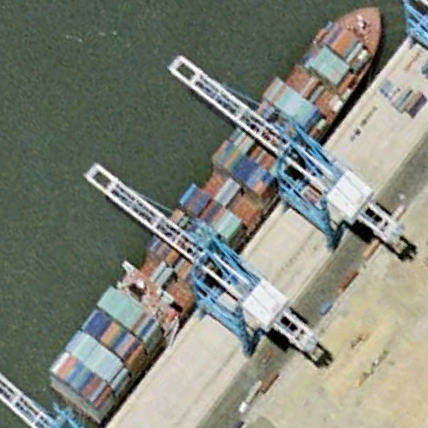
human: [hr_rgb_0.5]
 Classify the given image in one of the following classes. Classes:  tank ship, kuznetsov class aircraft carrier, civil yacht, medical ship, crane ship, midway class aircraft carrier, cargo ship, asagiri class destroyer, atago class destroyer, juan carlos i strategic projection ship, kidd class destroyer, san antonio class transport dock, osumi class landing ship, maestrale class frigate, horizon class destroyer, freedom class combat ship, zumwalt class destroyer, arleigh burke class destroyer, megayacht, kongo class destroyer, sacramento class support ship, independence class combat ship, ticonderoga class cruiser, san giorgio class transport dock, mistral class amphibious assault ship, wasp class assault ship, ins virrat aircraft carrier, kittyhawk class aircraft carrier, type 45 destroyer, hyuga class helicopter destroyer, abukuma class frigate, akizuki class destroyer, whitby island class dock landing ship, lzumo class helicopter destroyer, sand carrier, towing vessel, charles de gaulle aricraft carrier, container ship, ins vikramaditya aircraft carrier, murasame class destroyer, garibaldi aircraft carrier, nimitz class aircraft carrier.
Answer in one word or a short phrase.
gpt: Container ship